Question: I have 'CCSprite' which (for reasons I'll gloss over here) has some padding around its edges. I'm creating the sprite from a sprite sheet, and it is continuously animating. Here, I've added a semi-transparent blue sprite to show the 'contentSize' of the sprite. I've also turned on 'CC_SPRITE_DEBUG_DRAW' in order to draw borders around (both) sprites:

Thus, the blue box represents the 'boundingBox' / 'contentSize' properties of 'CCSprite'. texture. This is correct, desired functionality.
However... as you can see, 'CC_SPRITE_DEBUG_DRAW' is able to recognize the actual edges of the drawn texture. I'd like to access the actual "drawn area" (eg, as a 'CGRect'). In other words: I want to be able to detect if the user touched as opposed to simply in the blue box ('boundingBox').
How can I access this 'CGRect'?
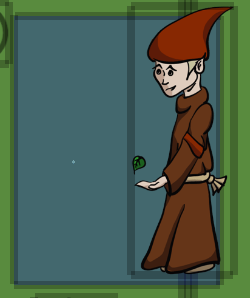
Answer: Looking at the debug draw code I found this:
'''
#if CC_SPRITE_DEBUG_DRAW == 1
// draw bounding box
CGPoint vertices[4]={
ccp(_quad.tl.vertices.x,_quad.tl.vertices.y),
ccp(_quad.bl.vertices.x,_quad.bl.vertices.y),
ccp(_quad.br.vertices.x,_quad.br.vertices.y),
ccp(_quad.tr.vertices.x,_quad.tr.vertices.y),
};
ccDrawPoly(vertices, 4, YES);
#elif CC_SPRITE_DEBUG_DRAW == 2
// draw texture box
CGSize s = self.textureRect.size;
CGPoint offsetPix = self.offsetPosition;
CGPoint vertices[4] = {
ccp(offsetPix.x,offsetPix.y), ccp(offsetPix.x+s.width,offsetPix.y),
ccp(offsetPix.x+s.width,offsetPix.y+s.height),
ccp(offsetPix.x,offsetPix.y+s.height)
};
ccDrawPoly(vertices, 4, YES);
#endif // CC_SPRITE_DEBUG_DRAW
'''
It looks like you may be able to get what you want from the sprite's 'quad' property. Or perhaps its the second solution, because I don't know what cocos2d means by bounding box and texture box here.